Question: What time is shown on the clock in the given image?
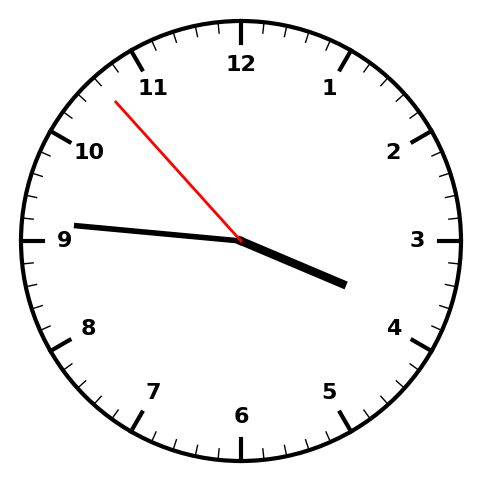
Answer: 03:45:53